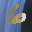
Label: 6